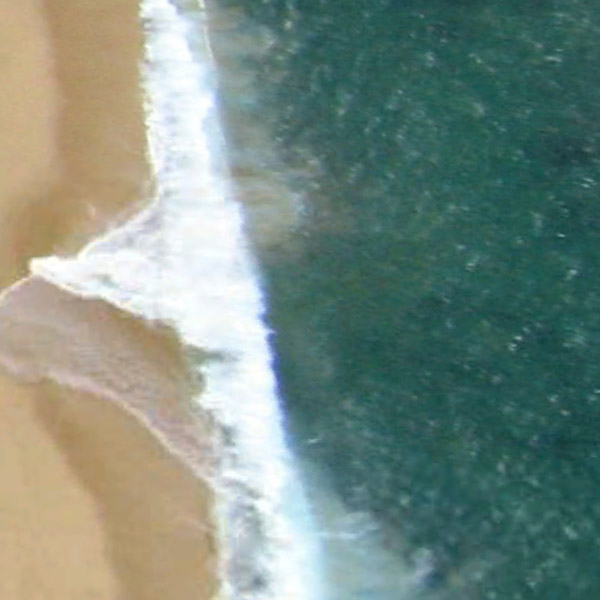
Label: Beach